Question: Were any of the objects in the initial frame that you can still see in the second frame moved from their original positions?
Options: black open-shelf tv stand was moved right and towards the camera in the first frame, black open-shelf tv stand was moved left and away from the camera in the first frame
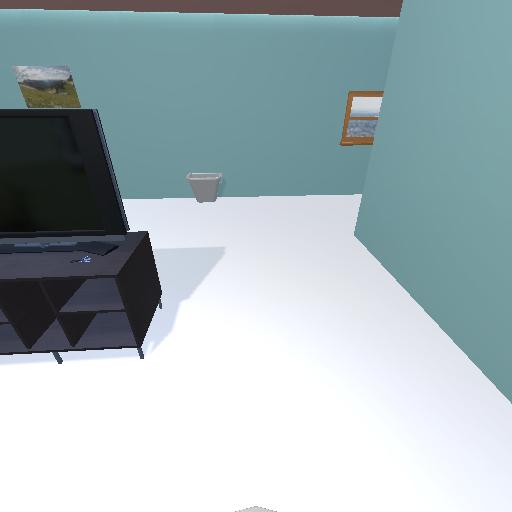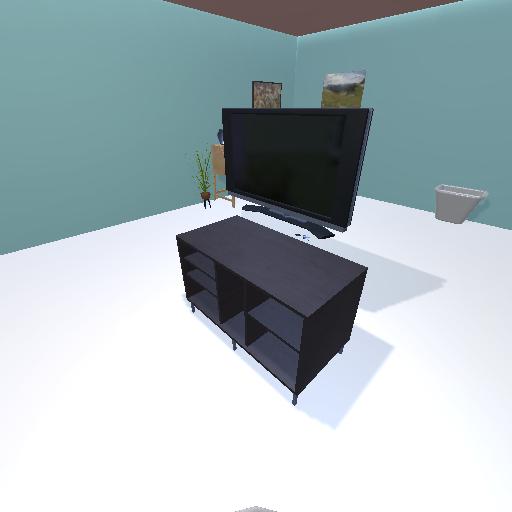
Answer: black open-shelf tv stand was moved right and towards the camera in the first frame